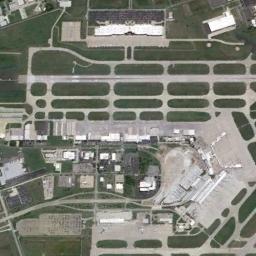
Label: airport